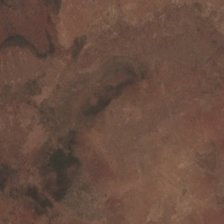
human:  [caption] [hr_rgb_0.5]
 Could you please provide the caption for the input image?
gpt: it is a piece of bareland .

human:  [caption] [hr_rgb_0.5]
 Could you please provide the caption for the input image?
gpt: it is a piece of bareland .

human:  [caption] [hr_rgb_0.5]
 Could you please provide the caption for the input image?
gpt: it is a piece of bareland .

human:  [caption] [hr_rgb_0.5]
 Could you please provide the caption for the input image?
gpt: it is a piece of bareland .

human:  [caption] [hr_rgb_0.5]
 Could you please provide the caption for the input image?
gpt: it is a piece of bareland .